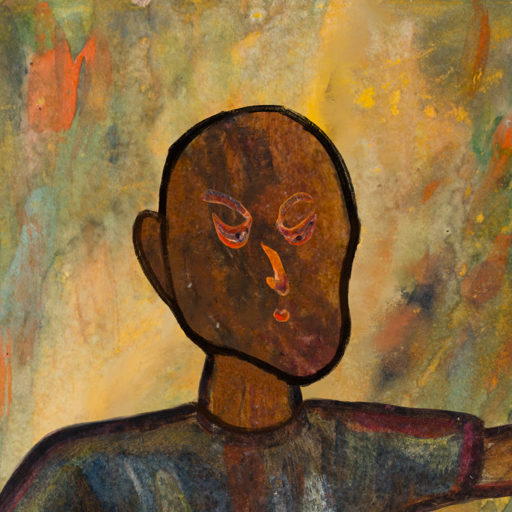
Background: Comrade, Head And Neck Side: Mosgoul, Face Side: Hypocrite, Bust: Mosgoul, Hair Side: Blank, Head Accessory: Blank, Second Necklace: Blank, Necklace: Blank, Baby: Blank